Question: I get the Json response like this,
'''
{
"data": {
"id": "1",
"name": "General Knowlege Questions",
"description": "This questions will test your General ",
"questions": [
{
"id": "1",
"text": "Who invented the BALLPOINT PEN?",
"type": "2",
"answers": [
{
"id": "1",
"text": "Biro Brothers"
},
{
"id": "2",
"text": "Waterman Brothers"
},
{
"id": "3",
"text": "Bicc Brothers"
},
{
"id": "4",
"text": "Write Brothers "
}
]
},
{
"id": "2",
"text": "What J. B. Dunlop invented?",
"type": "2",
"answers": [
{
"id": "5",
"text": "Pneumatic rubber tire"
},
{
"id": "6",
"text": "Automobile wheel rim"
},
{
"id": "7",
"text": "Rubber boot"
},
{
"id": "8",
"text": "Model airplanes"
}
]
},
{
"id": "3",
"text": "Which scientist discovered the radioactive element radium?",
"type": "2",
"answers": [
{
"id": "9",
"text": "Isaac Newton"
},
{
"id": "10",
"text": "Albert Einstein"
},
{
"id": "11",
"text": "Benjamin Franklin"
},
{
"id": "12",
"text": "Marie Curie"
}
]
},
{
"id": "4",
"text": "What now-ubiquitous device was invented by Zenith engineer Eugene Polley in 1955?",
"type": "1",
"answers": [
{
"id": "13",
"text": "Microwave oven"
},
{
"id": "14",
"text": "Remote control"
}
]
},
{
"id": "5",
"text": "What Benjamin Franklin invented?",
"type": "1",
"answers": [
{
"id": "15",
"text": "Bifocal spectacles"
},
{
"id": "16",
"text": "Radio"
}
]
}
]
}
}
'''
I can able to get all data's from this response by using the following code, unfortunately i can't show the answer set for the suitable questions.
my code snippet is,
'''
public void getQuestions(String survey_response) {
try {
JSONObject first_obj = new JSONObject(survey_response);
String data_stirng = first_obj.getString("data");
JSONObject sub_obj = new JSONObject(data_stirng);
String name_val = sub_obj.getString("questions");
JSONArray questions_array = new JSONArray(name_val);
for (int i = 0; i < questions_array.length(); i++) {
JSONObject qus_elements = questions_array.getJSONObject(i);
QUESTION_ID = qus_elements.getString("id");
QUESTION_TEXT = qus_elements.getString("text");
QUESTION_TYPE = qus_elements.getString("type");
String answers_val = qus_elements.getString("answers");
JSONArray ans_array = new JSONArray(answers_val);
Log.v("Answers Array Values", ans_array + "");
for (int j = 0; j < ans_array.length(); j++) {
JSONObject ans_elements = ans_array.getJSONObject(j);
ANSWERS_ID = ans_elements.getString("id");
ANSWERS_TEXT = ans_elements.getString("text");
answers_id.add(ANSWERS_ID);
answers_text.add(ANSWERS_TEXT);
}
ques_id.add(QUESTION_ID);
ques_text.add(QUESTION_TEXT);
ques_type.add(QUESTION_TYPE);
}
// Log.v("QUESTION ID ARRAY", ques_id + "");
// Log.v("QUESTION Text ARRAY", ques_text + "");
// Log.v("QUESTION type ARRAY", ques_type + "");
Log.v("ANSWERS ID ARRAY", answers_id + "");
Log.v("ANSWERS TEXT ARRAY", answers_text + "");
} catch (JSONException e) {
// TODO Auto-generated catch block
e.printStackTrace();
}
}
'''
I need to show this response like this, i doesn't know how to show the set of question and answers in this format.

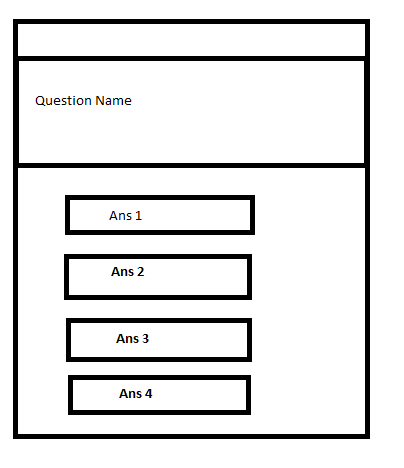
Answer: Just use two beans like this :
Question :
'''
public class Question {
private int id;
private String text;
private int type;
private ArrayList<Answer> answers = new ArrayList<Answer>();
public Question( int id, String text, int type, ArrayList<Answer> answers) {
this.id = id;
this.text = text;
this.type = type;
this.answers = answers;
}
//TODO Getters and Setters
}
'''
Answer :
'''
public class Answer {
private int id;
private String text;
public Answer(int id, String text) {
this.id = id;
this.text = text;
}
//TODO Getters and Setters
}
'''
and in your parsing of Questions and Answers do this :
'''
ArrayList<Question> listQuestions = new ArrayList<Question>();
JSONArray questions_array = sub_obj.getJsonArray("questions");
for (int i = 0; i < questions_array.length(); i++) {
JSONObject jsonQuestion = questions_array.getJSONObject(i);
Question q = new Question();
q.setId(jsonQuestion.optInt("id",-1));
q.setText(jsonQuestion.optString("text",null));
q.setType(jsonQuestion.optInt("type",-1));
JSONArray ans_array = jsonQuestion.getJsonArray("answers");
Log.v("Answers Array Values", ans_array + "");
for (int j = 0; j < ans_array.length(); j++) {
JSONObject jsonAnswer = ans_array.getJSONObject(j);
Answer a = new Answer();
a.setId(jsonAnswer.optInt("id",-1);
a.setText(jsonAnswer.optString("text"),null);
q.getAnswers().add(a);
}
listQuestions.add(q);
}
'''
And then you have all your 'Questions' in the 'listQuestions' ; all what you have to do is adding a loop 'For' and you will get your questions , and each question have its own answers via 'q.getAnswers()' like this :
'''
for(int l = 0; l< listQuestions.size(); l++ ){
Question currentQuestion = listQuestions.get(l);
Log.i("QCMActivity", "the Question : "+currentQuestion.getText());
ArrayList<Answer> answersOfCurrentQuestion = currentQuestion.getAnswers();
Log.i("QCMActivity", "Answers : ");
for( int k = 0; k< answersOfCurrentQuestion.size(); k++) {
Answer currentAnswer = answersOfCurrentQuestion.get(k);
Log.i("QCMActivity", "Option "+(k+1)+" : "+currentAnswer.getText());
}
}
'''